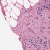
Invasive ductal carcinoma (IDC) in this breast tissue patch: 1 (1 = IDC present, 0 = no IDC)